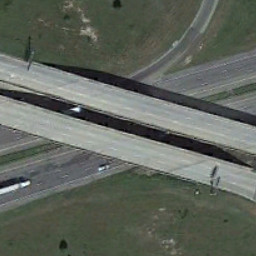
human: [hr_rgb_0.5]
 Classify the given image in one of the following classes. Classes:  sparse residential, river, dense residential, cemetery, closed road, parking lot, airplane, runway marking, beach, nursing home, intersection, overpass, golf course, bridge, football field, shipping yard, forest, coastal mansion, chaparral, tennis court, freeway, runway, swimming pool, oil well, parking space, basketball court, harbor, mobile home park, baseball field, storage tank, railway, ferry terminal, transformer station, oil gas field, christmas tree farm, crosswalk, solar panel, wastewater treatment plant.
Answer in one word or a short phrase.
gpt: overpass